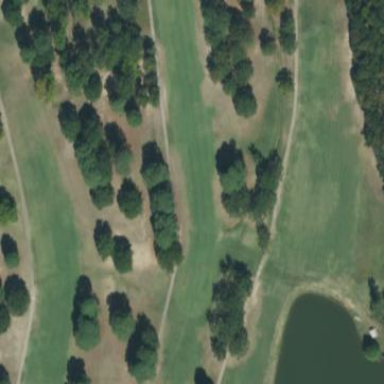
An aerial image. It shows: Golf fairway surrounded by grass.